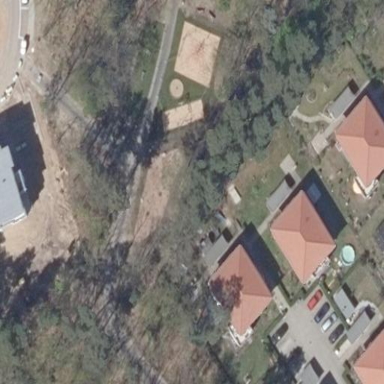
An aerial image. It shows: Playground area for leisure land.